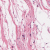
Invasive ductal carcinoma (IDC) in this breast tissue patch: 0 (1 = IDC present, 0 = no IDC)